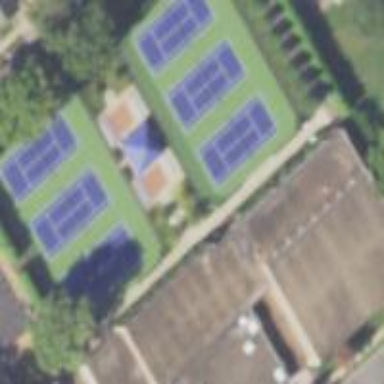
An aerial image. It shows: Tennis court in leisure pitch.